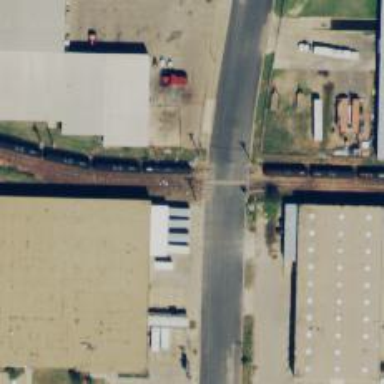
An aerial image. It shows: Railway spur service.